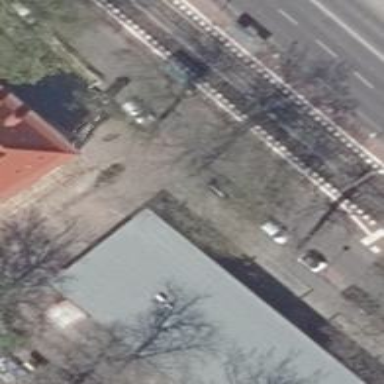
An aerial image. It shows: Row of deciduous broadleaved trees along the street.